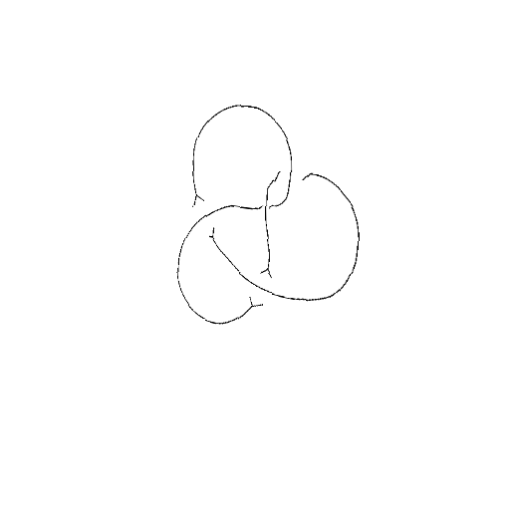
Crossing number: 4